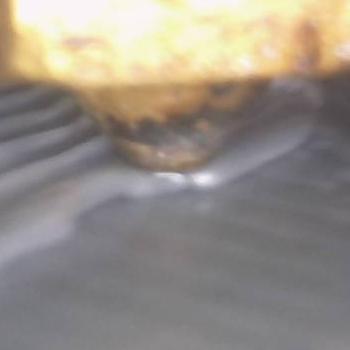
Flow rate: 238%